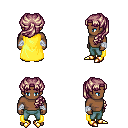
a pixel art fantasy rpg character, male body template, human, dark skin, yellow cape, teal pants, white blonde princess hairstyle, white cloth bandages, gold boots, four views (front, back, left, right), 2x2 character sprite sheet, small pixel art, hard edges, no anti-aliasing